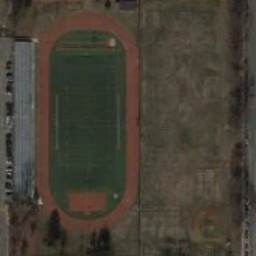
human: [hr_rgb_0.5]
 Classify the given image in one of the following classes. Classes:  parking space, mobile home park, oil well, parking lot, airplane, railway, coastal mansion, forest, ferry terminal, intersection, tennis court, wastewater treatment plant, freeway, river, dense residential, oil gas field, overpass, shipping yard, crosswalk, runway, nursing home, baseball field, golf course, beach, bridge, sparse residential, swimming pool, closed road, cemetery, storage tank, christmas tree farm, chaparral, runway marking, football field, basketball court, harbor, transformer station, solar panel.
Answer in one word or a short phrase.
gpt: football field